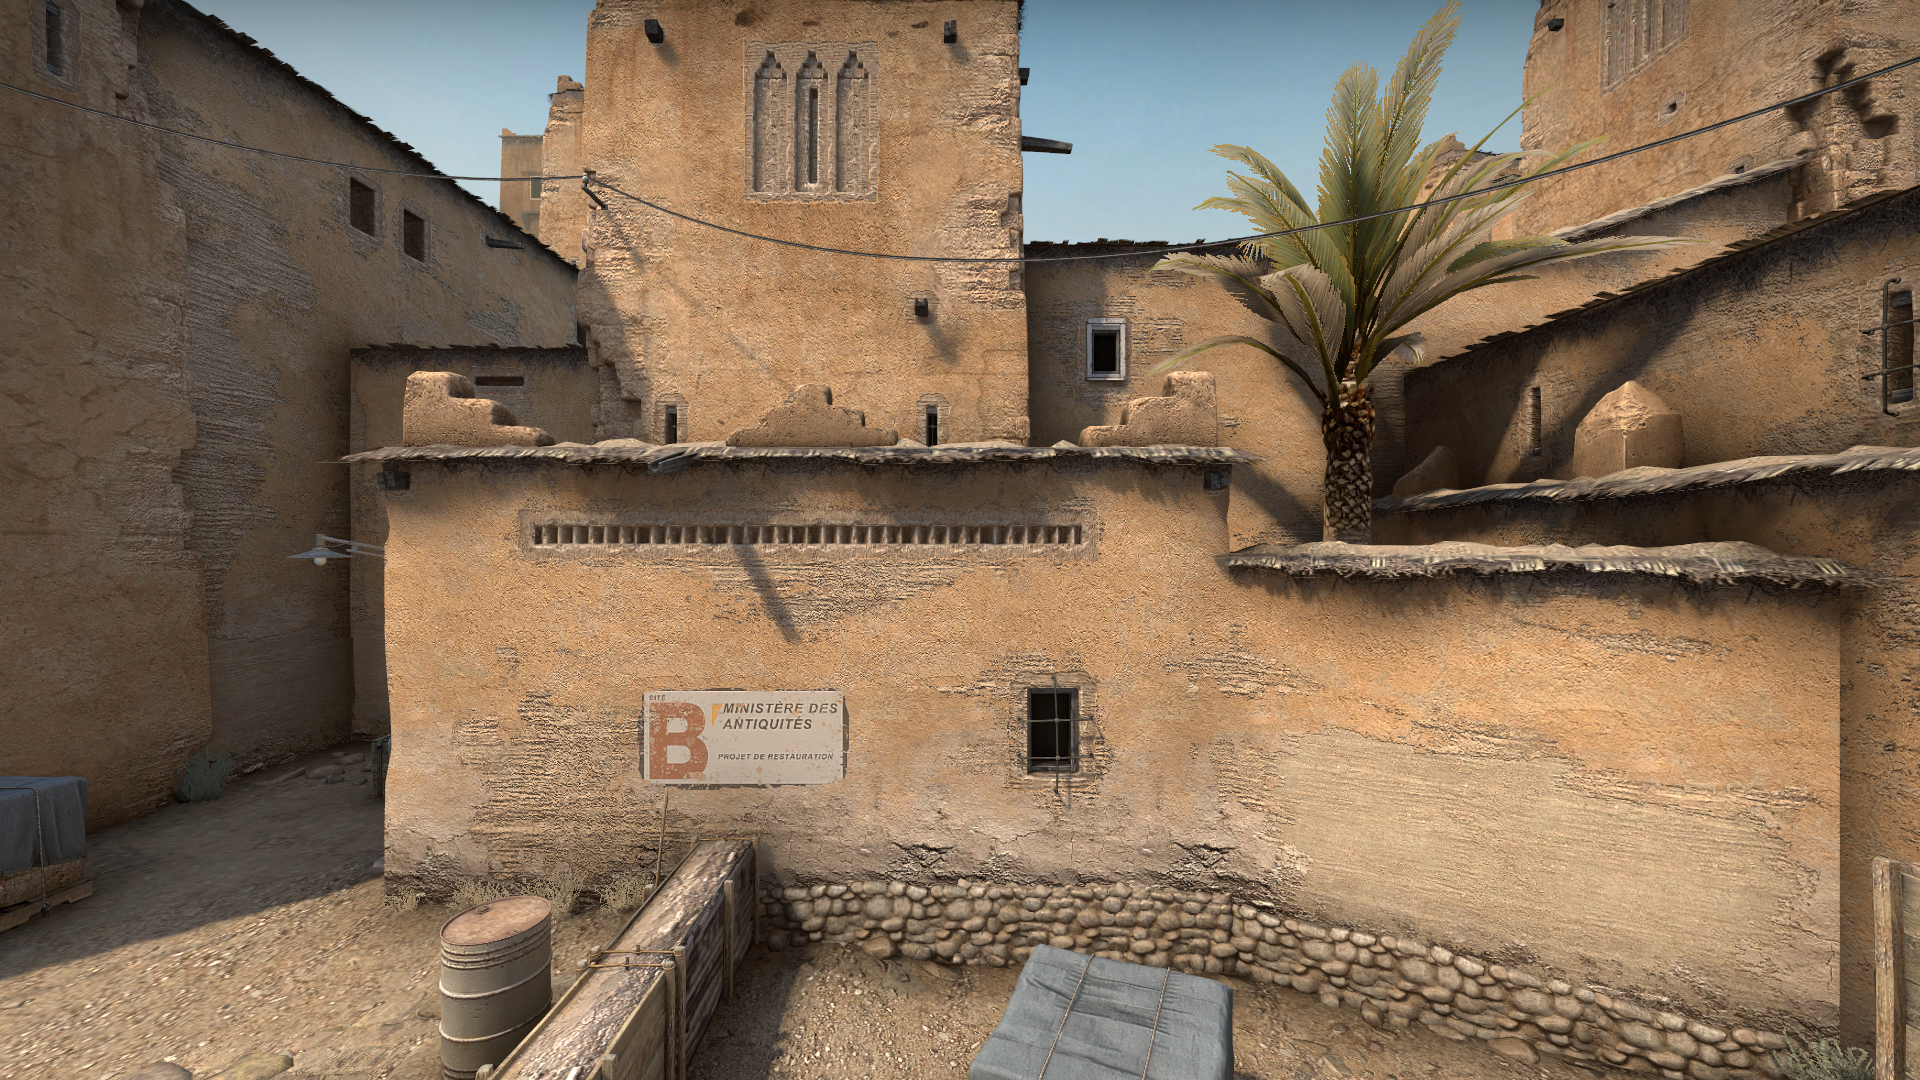
Map: de_dust2